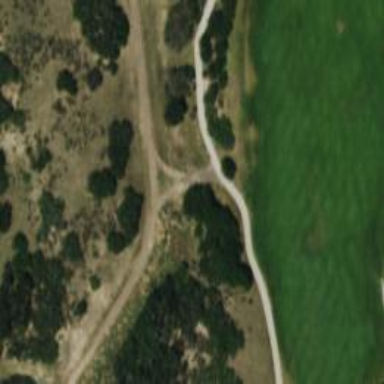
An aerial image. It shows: Golf cart path that functions as road.